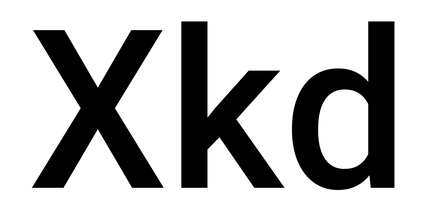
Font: Roboto_Medium